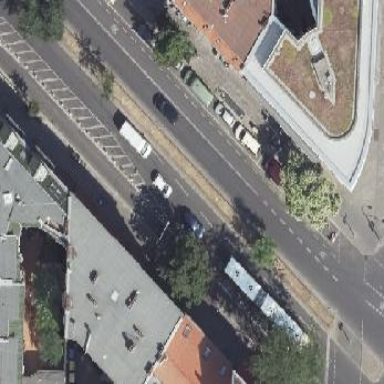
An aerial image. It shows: Kerb barrier.